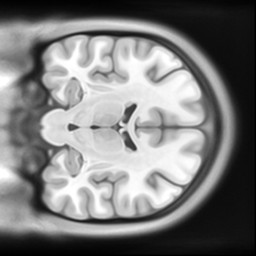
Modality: T1w
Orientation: coronal